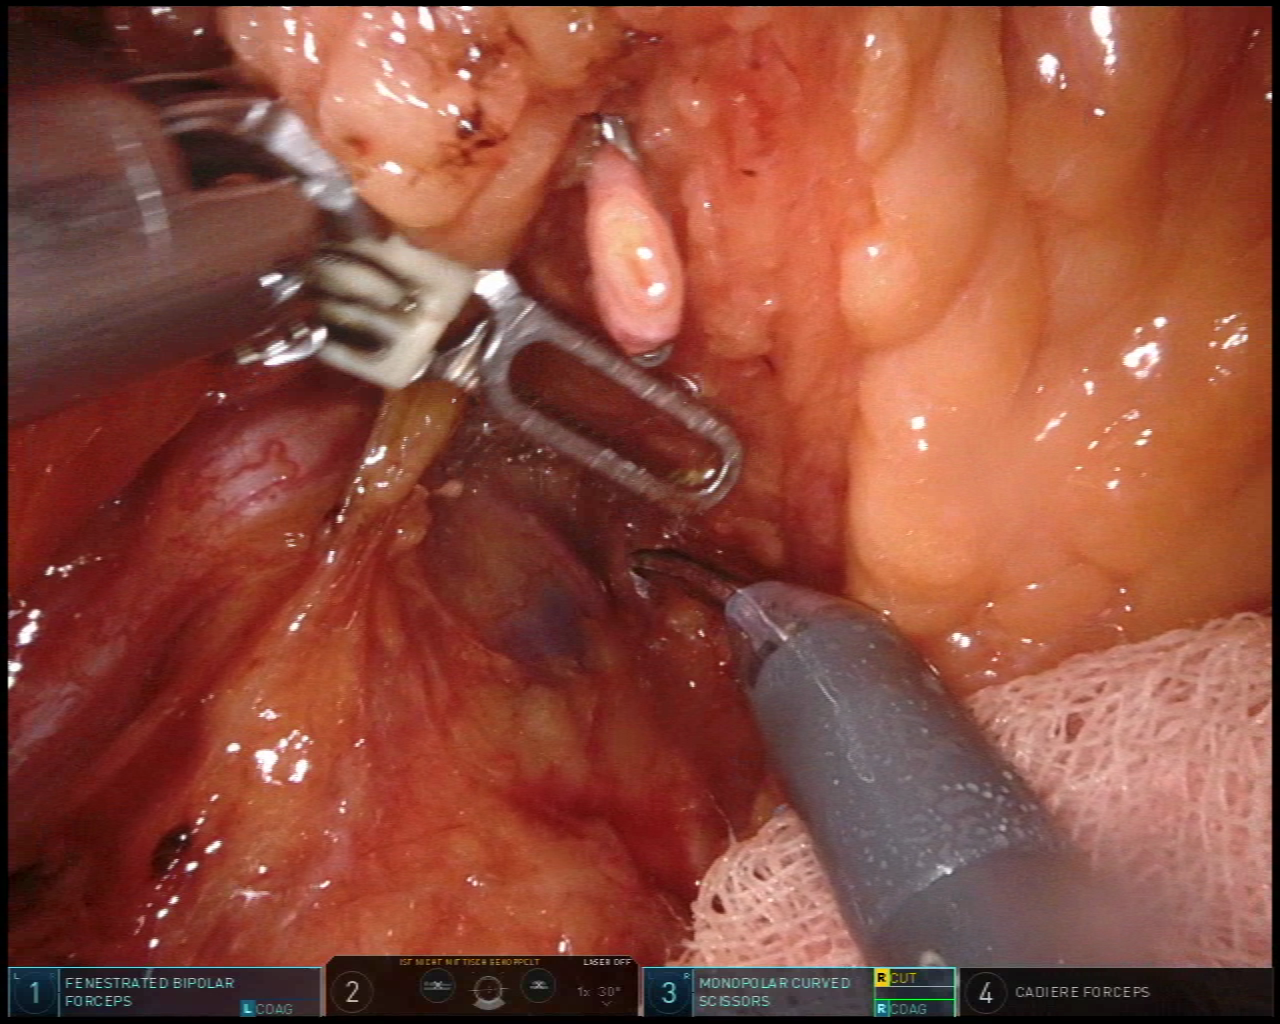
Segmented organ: ureter
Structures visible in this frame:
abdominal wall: no
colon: no
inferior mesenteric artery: no
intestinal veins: no
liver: no
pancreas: no
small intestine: no
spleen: no
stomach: no
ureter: yes
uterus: no
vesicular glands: no